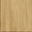
Piece: xx